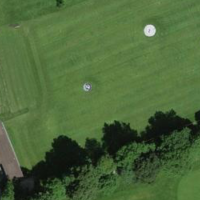
EUNIS habitat code: 53
Species observed at this site:
Acer campestre